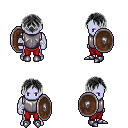
a pixel art fantasy rpg character, male body template, dark elf, purple skin, steel chest armor, red pants, gray parted hairstyle, white cloth bandages, metal boots, shield, four views (front, back, left, right), 2x2 character sprite sheet, small pixel art, hard edges, no anti-aliasing